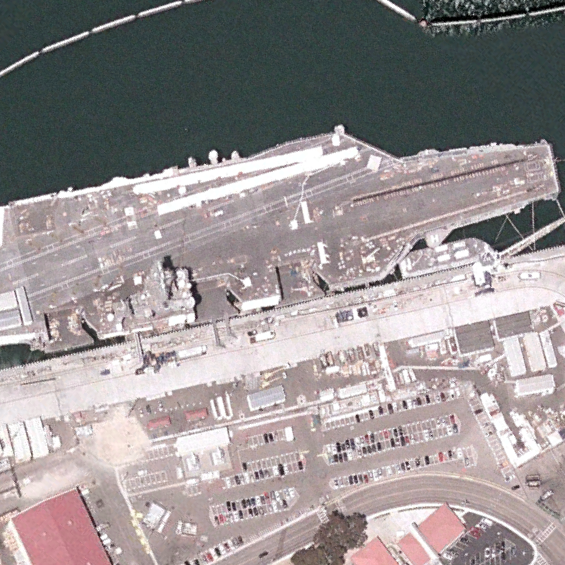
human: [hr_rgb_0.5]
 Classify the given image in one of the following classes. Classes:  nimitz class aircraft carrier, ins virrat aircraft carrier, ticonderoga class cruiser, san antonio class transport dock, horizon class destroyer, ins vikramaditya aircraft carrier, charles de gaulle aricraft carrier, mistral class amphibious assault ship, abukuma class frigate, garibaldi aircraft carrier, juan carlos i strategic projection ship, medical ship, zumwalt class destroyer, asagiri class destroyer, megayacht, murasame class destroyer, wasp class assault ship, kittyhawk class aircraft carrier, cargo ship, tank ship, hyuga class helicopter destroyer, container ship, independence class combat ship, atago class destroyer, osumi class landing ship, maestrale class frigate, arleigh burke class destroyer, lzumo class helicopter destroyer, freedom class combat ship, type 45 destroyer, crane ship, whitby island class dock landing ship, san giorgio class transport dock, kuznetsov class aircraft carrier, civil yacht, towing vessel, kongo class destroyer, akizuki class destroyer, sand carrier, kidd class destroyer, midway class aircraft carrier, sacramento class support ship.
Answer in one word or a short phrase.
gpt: Nimitz class aircraft carrier